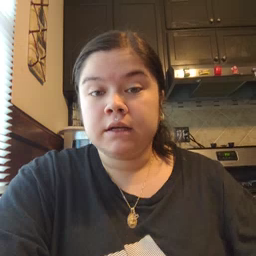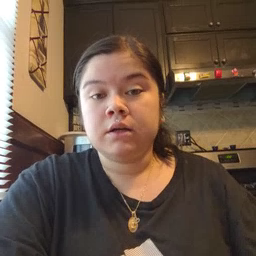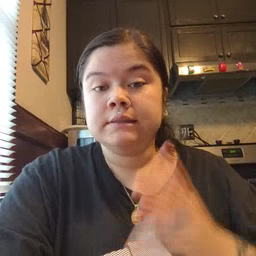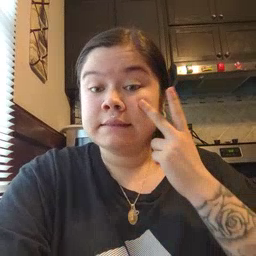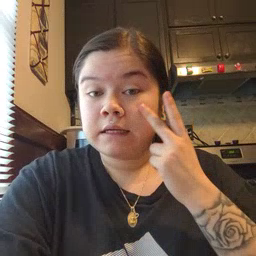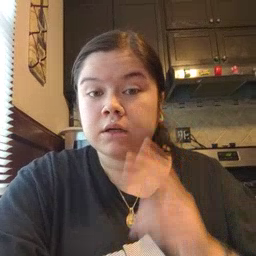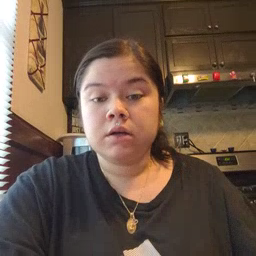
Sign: see